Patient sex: F
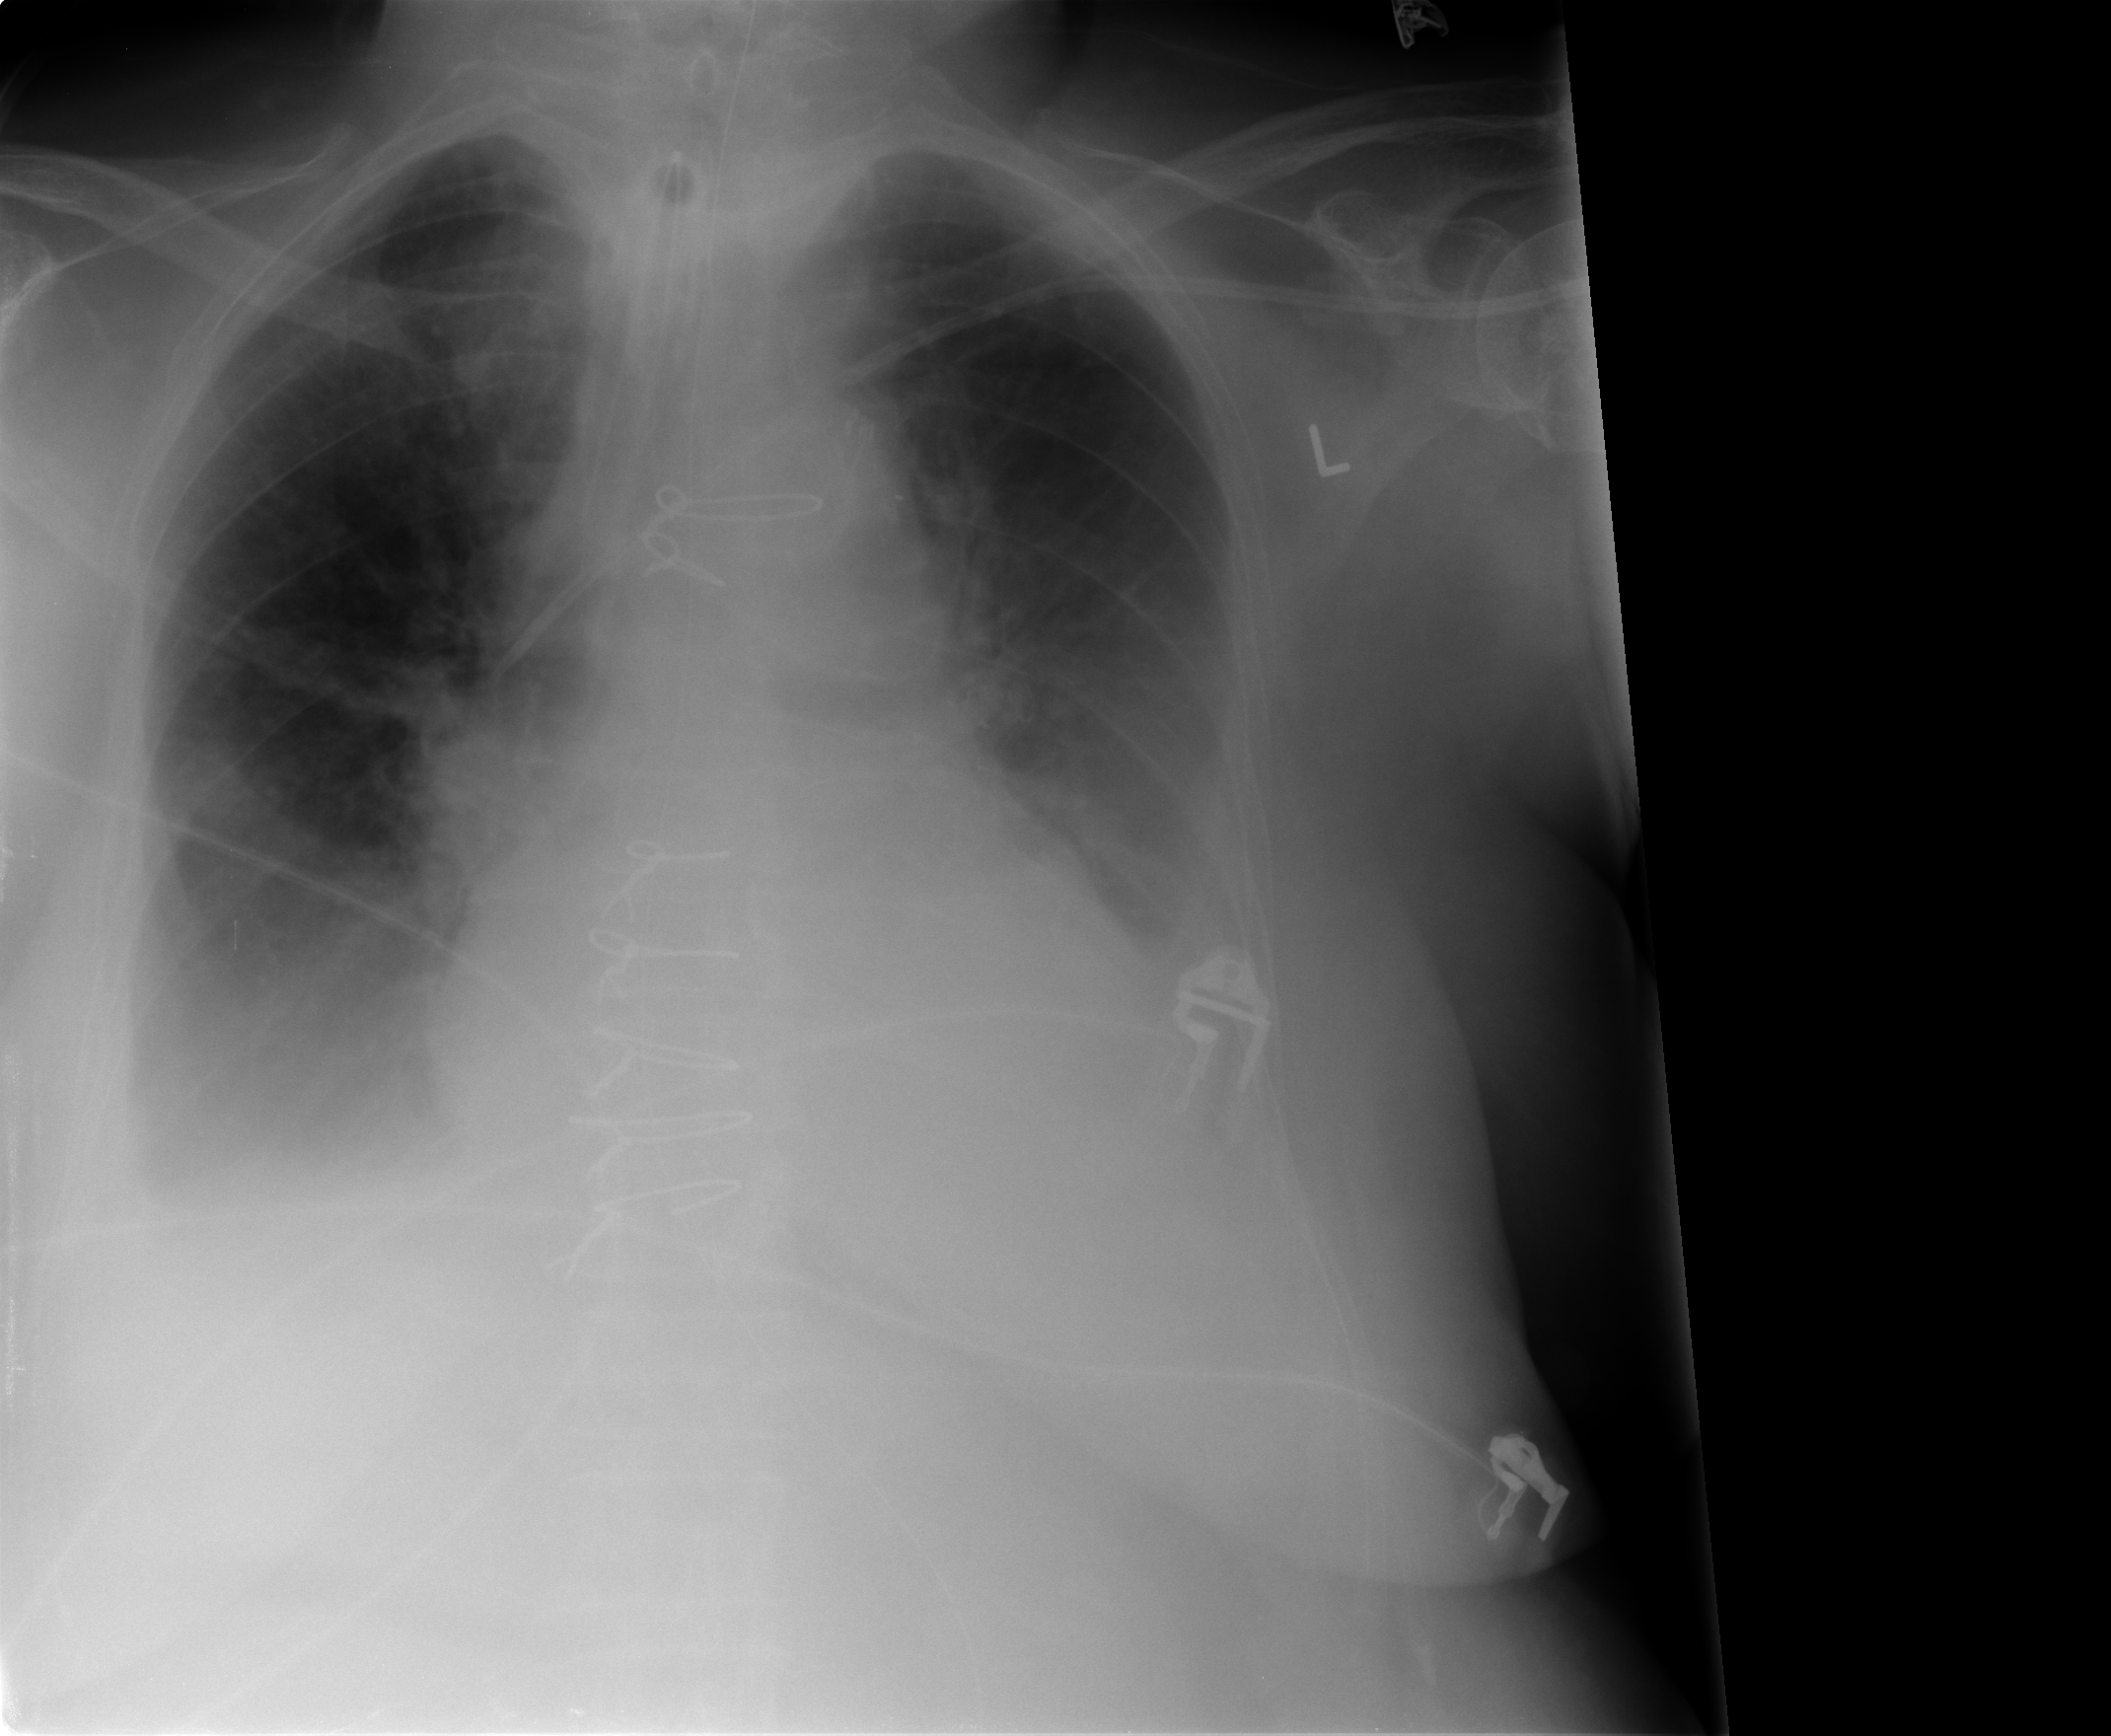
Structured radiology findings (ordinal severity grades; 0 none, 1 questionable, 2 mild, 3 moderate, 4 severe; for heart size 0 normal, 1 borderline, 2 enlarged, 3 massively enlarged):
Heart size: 0
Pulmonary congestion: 2
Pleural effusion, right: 2
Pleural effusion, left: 2
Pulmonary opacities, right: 0
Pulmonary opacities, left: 0
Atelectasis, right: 2
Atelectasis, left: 2